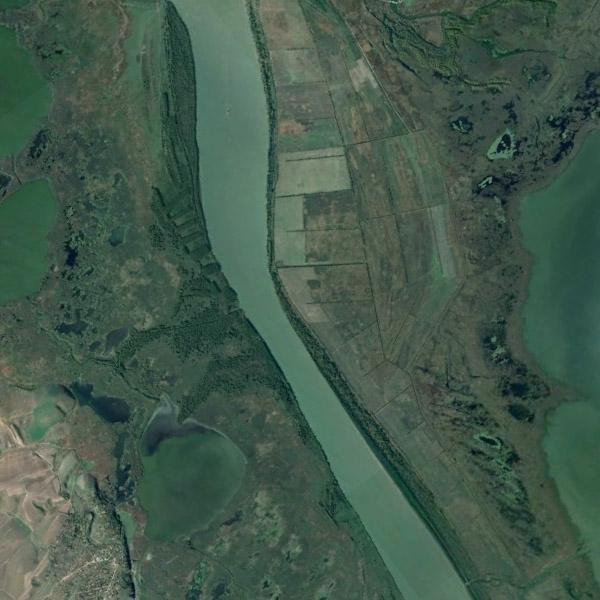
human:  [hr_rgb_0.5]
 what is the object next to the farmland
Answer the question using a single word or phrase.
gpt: river